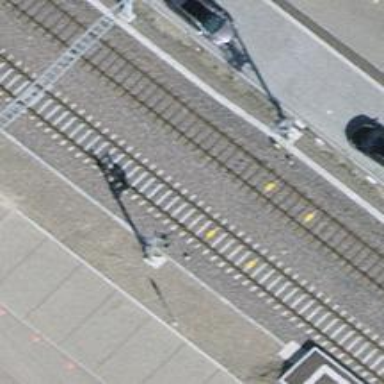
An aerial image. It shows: Railway signal.